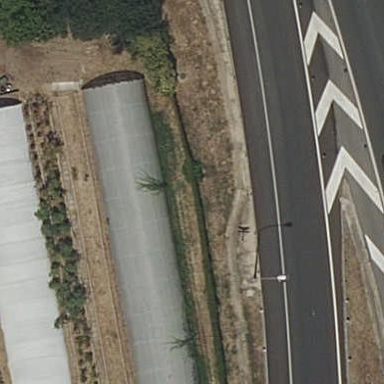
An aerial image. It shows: Greenhouse.